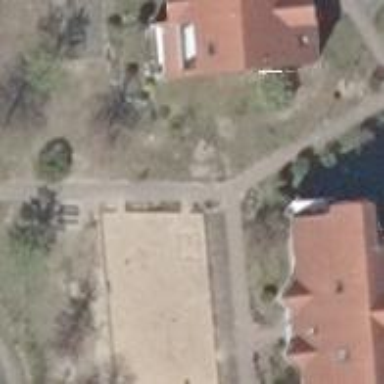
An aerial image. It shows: Sandpit at the playground.